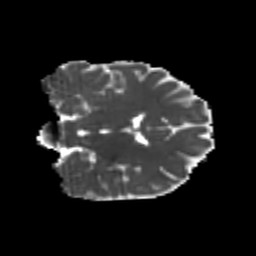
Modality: MD
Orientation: coronal
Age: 21
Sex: male
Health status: healthy
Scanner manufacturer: philips
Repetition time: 7.388 s
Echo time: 0.08599 s